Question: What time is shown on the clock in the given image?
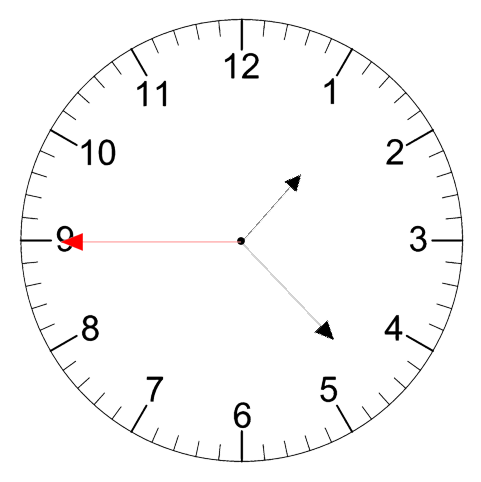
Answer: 01:22:45